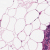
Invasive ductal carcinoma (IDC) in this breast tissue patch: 0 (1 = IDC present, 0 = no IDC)